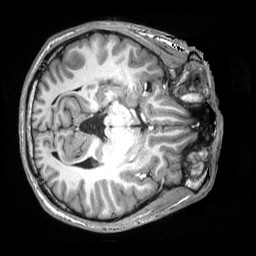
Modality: T1w
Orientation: axial
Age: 20
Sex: male
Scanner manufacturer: siemens
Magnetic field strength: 3 T
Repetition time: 2.53 s
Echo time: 0.0033 s